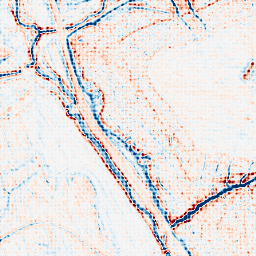
Category: edge_preserving
Decomposition family: bilateral
Decomposition parameters: d: 9
sigma_color: 75
sigma_space: 100
Upsampling method: sinc_blackman
Upsampling parameters: scale: 4
kernel_size: 4
Upsampling scale: 4